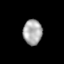
Tissue: lung
Cell type: Endothelial cells
Senescence score: 0.2363
Nuclear area (px): 468
Mean DAPI intensity: 170.618